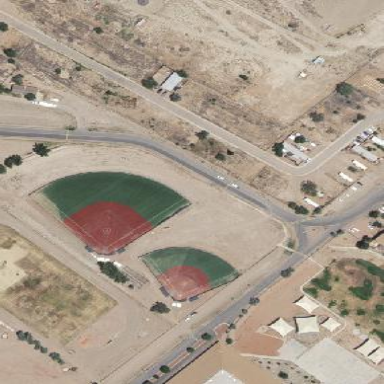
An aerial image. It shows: Baseball pitch for leisure land.